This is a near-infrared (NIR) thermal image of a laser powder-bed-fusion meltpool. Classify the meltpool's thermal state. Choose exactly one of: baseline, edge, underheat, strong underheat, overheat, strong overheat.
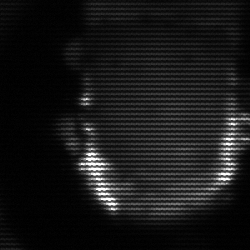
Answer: baseline